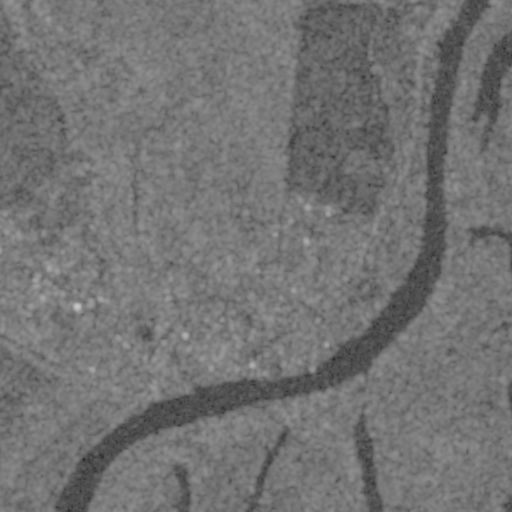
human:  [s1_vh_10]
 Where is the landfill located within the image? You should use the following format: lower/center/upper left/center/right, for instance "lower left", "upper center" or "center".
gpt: The landfill is located in the center left of the image.
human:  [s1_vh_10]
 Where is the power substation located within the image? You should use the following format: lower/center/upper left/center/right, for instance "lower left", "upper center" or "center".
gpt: The power substation is located in the lower left of the image.
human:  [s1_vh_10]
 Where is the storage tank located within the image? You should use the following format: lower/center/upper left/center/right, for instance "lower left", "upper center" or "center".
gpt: The storage tank is located in the center of the image.
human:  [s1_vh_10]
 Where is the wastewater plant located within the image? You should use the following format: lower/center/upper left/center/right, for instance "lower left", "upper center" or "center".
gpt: The wastewater plant is located in the upper right of the image.
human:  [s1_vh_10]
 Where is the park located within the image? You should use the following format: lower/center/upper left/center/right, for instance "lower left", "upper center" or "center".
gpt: There is no park in the image.

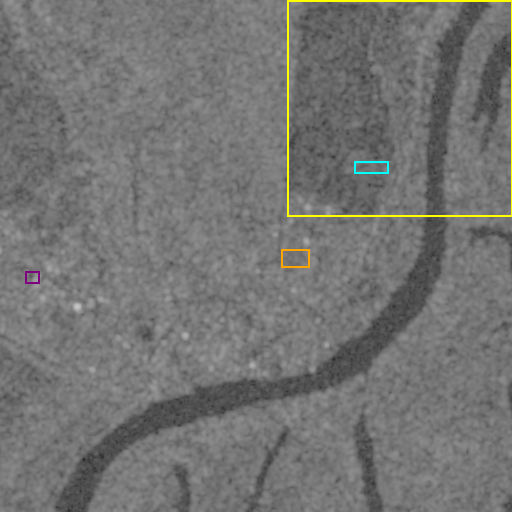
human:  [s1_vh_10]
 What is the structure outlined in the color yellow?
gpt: The structure outlined in yellow is a crop field.
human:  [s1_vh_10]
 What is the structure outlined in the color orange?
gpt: The structure outlined in orange is a park.
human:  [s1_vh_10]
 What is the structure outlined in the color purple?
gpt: The structure outlined in purple is a parking lot.
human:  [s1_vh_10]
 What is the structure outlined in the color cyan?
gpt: The structure outlined in cyan is a wastewater plant.
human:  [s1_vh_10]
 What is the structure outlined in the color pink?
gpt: There is no pink outline.